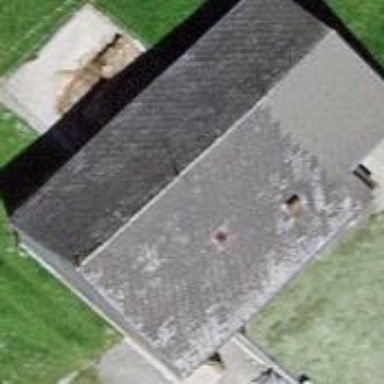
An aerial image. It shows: Farm auxiliary building.